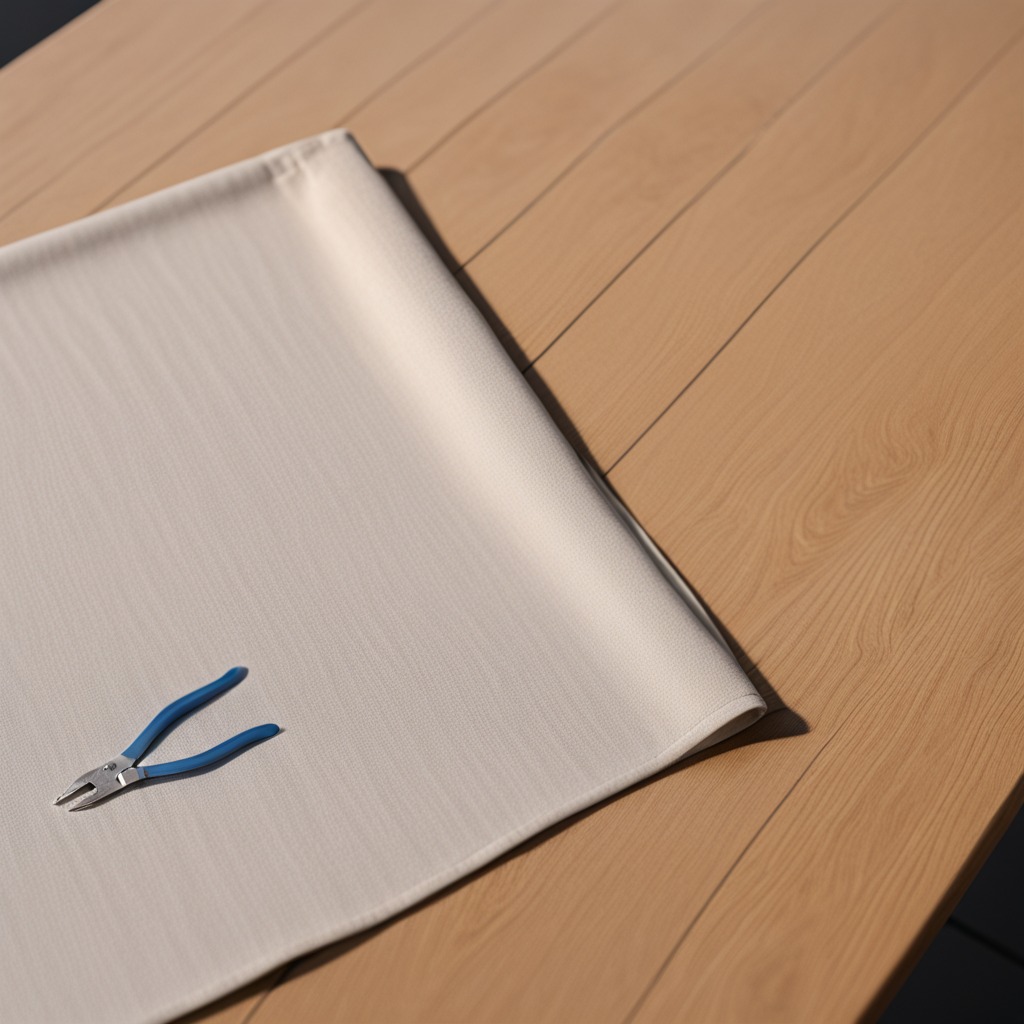
A plier lies on the wooden table.